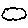
Label: cloud